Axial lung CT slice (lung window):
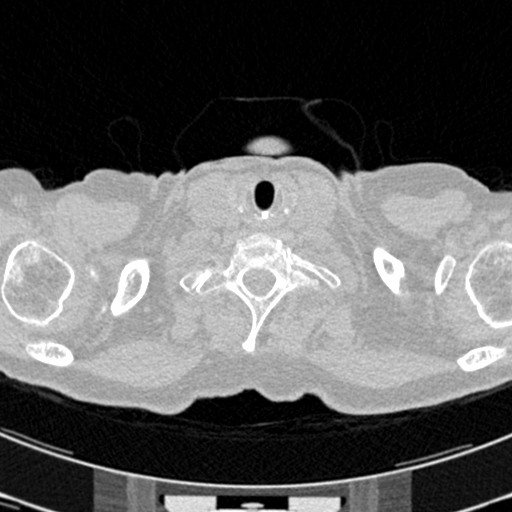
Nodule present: no